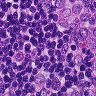
Metastatic tissue present: yes